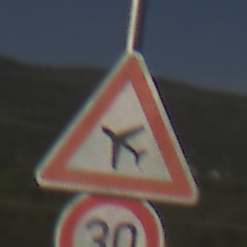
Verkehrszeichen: FlugbetriebRechts
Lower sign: Geschwindigkeit30
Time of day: MorningAfternoon
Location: Outdoor (RoadRail)
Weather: PartlyCloudy
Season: NotSpecified
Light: Natural